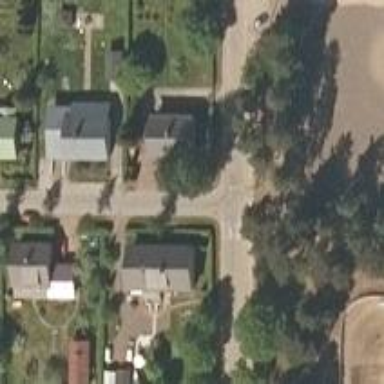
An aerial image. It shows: Residential road with asphalt surface. There is separate sidewalk and cycling track.